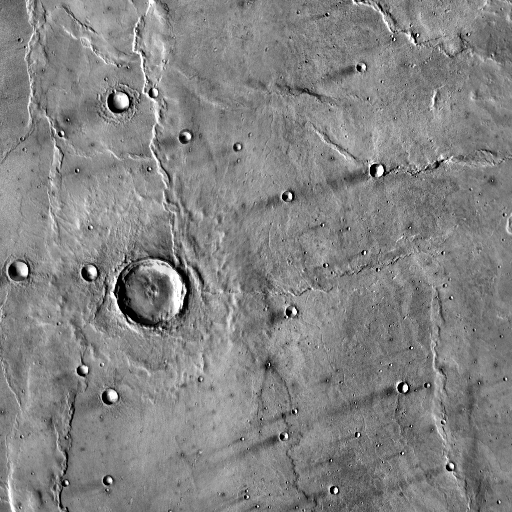
Crater classes present: Background, Other, Layered